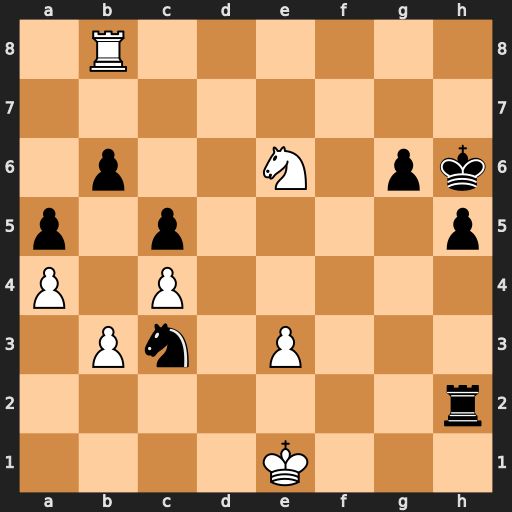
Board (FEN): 1R6/8/1p2N1pk/p1p4p/P1P5/1Pn1P3/7r/4K3
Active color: w
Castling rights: -
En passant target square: -
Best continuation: Rh8#